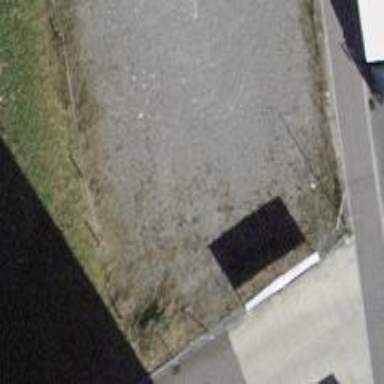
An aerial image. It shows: Parking aisle with ground surface.